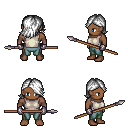
a pixel art fantasy rpg character, male body template, human, dark skin, white sleeveless shirt, teal pants, white swoop hairstyle, metal gloves, spear, four views (front, back, left, right), 2x2 character sprite sheet, small pixel art, hard edges, no anti-aliasing